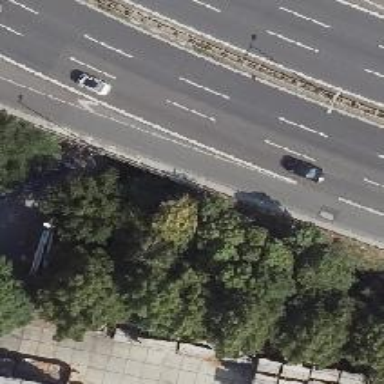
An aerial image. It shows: Motorway link.